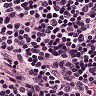
Metastatic tissue present: no